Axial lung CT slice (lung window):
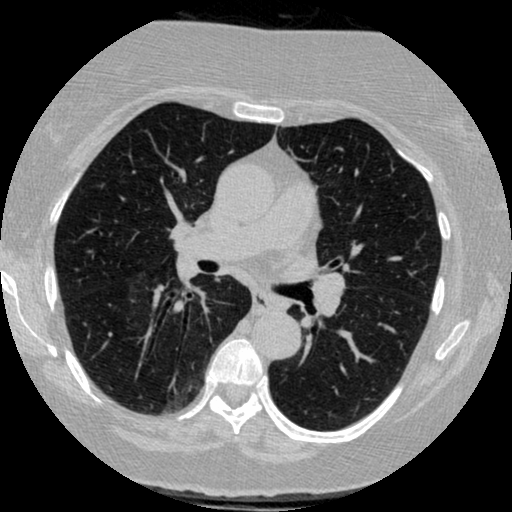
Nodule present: no